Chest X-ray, PA view. Patient: 60 years old, sex M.
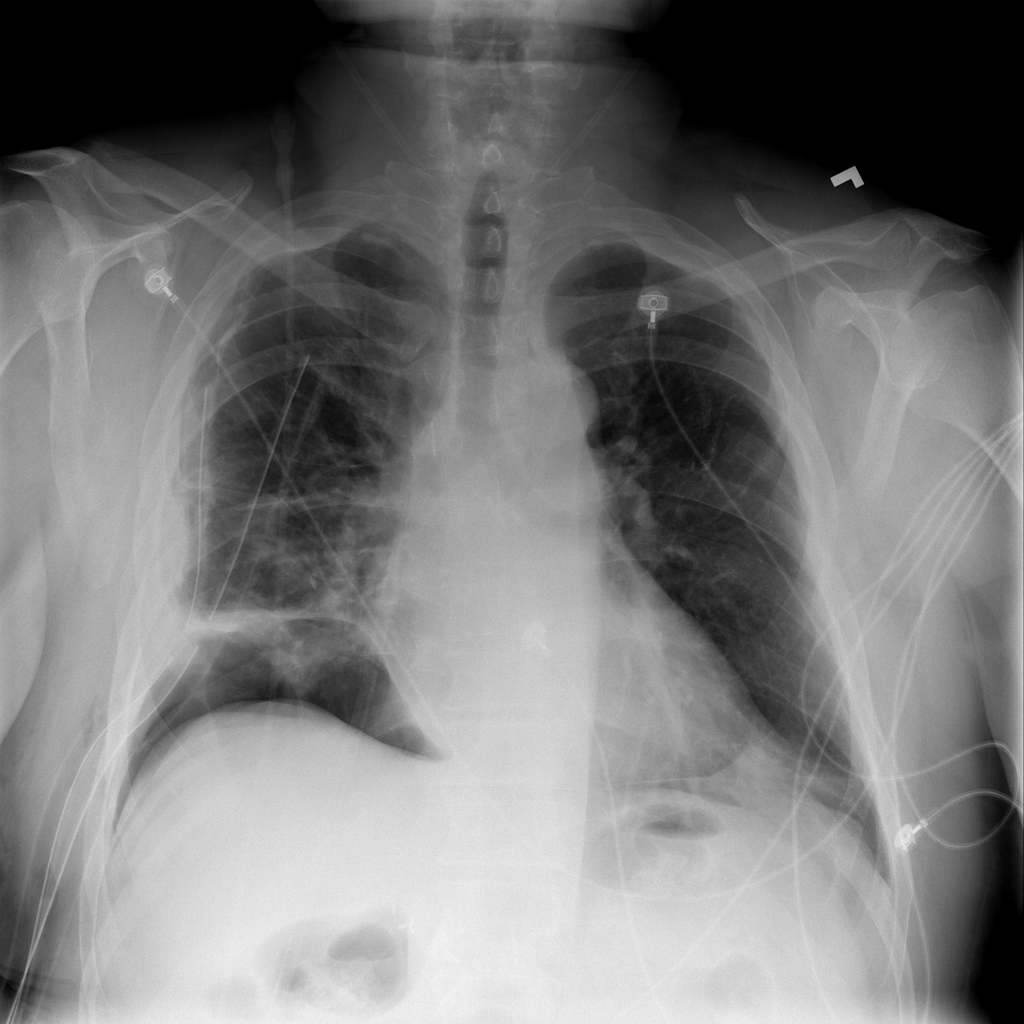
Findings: No Finding